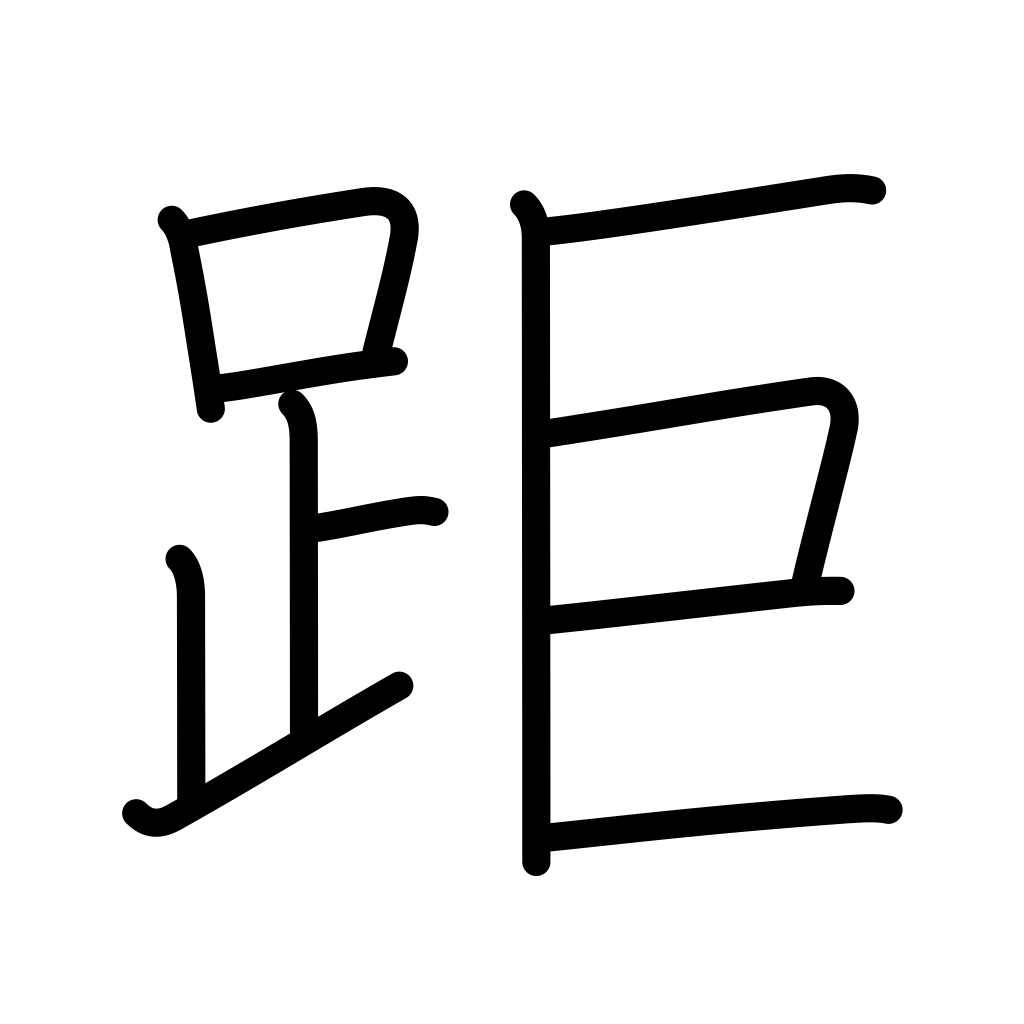
Meaning: long-distance, spur, fetlock